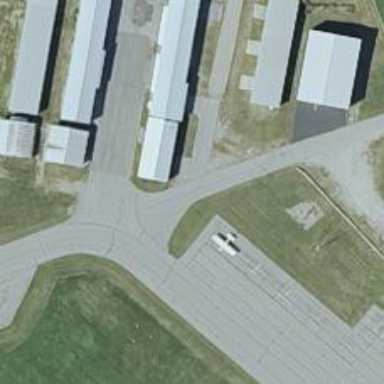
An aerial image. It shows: View of taxiway at the airport.